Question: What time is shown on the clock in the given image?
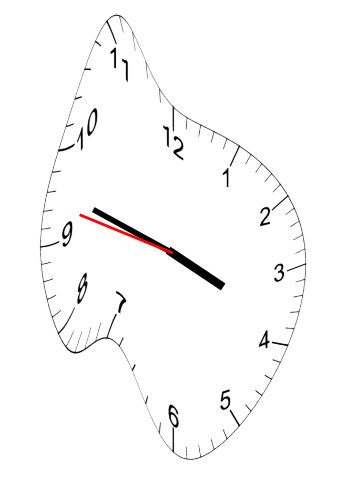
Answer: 03:47:47